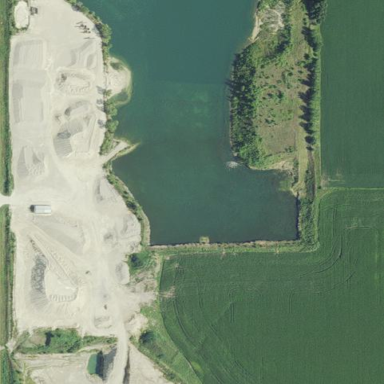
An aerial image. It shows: Quarry area.